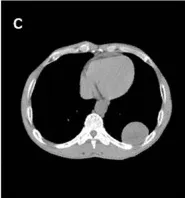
(c) An image of a subpleural mass in the left lower lobe with well-defined, well-intact margins, and a slightly less uniform density.
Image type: radiology (ct)